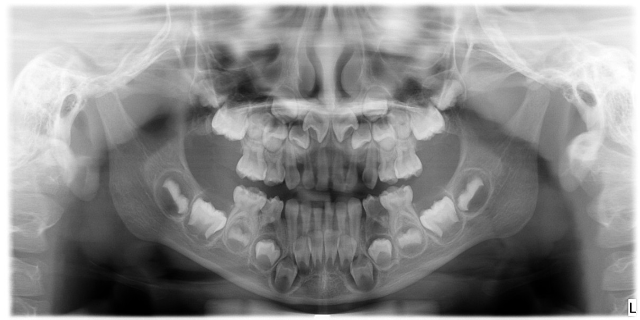
child